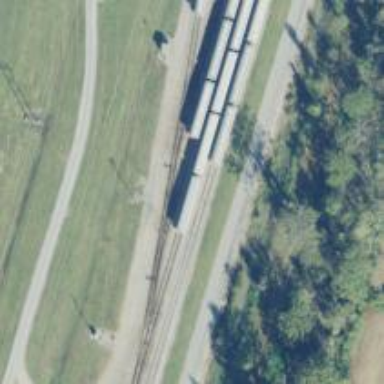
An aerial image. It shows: Railway yard used for servicing trains.